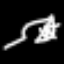
Label: leaf